Interaction volume radius: 5 \u00c5
Interaction volume height: 20 \u00c5
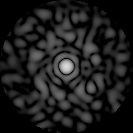
Disorder parameter: 0.7829